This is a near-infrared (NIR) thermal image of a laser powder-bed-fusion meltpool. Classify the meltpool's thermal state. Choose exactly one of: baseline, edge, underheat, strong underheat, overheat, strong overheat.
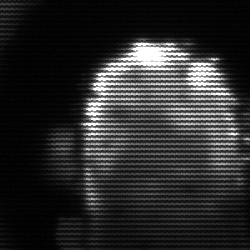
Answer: baseline